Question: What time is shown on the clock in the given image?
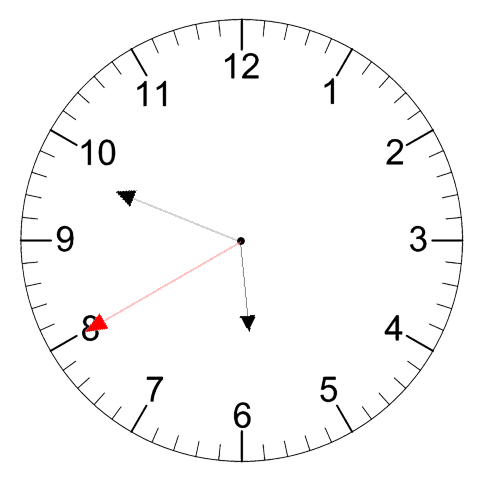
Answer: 05:48:40